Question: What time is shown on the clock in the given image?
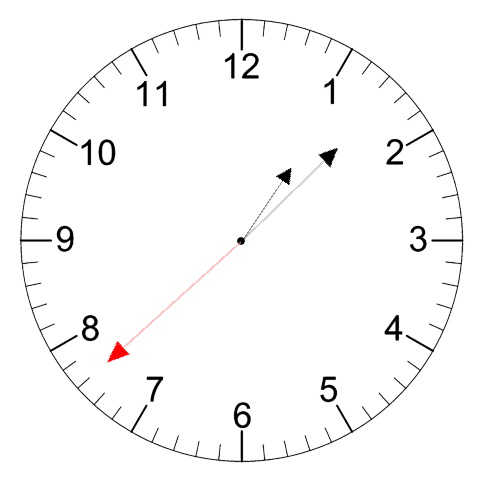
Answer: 01:07:38